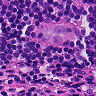
Metastatic tissue present: yes